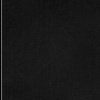
Atmospheric dust classification: not_dusty